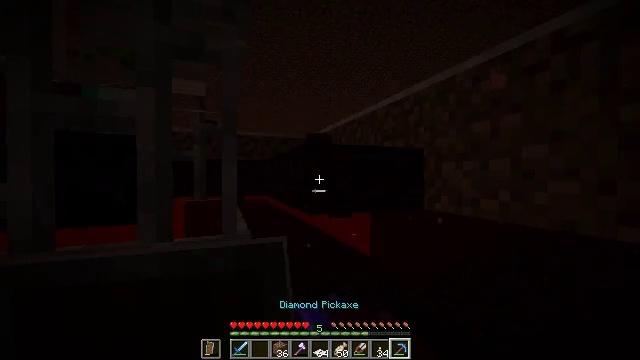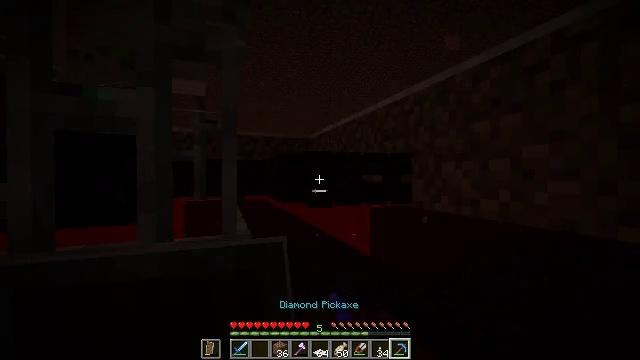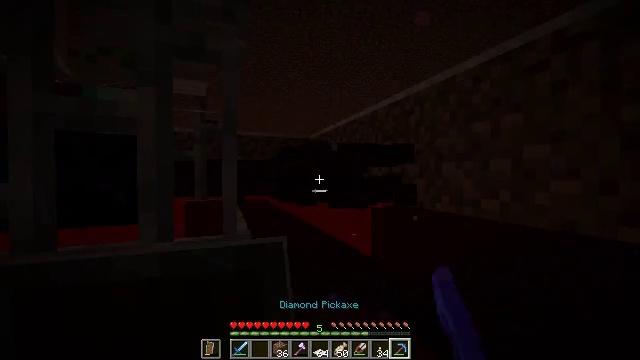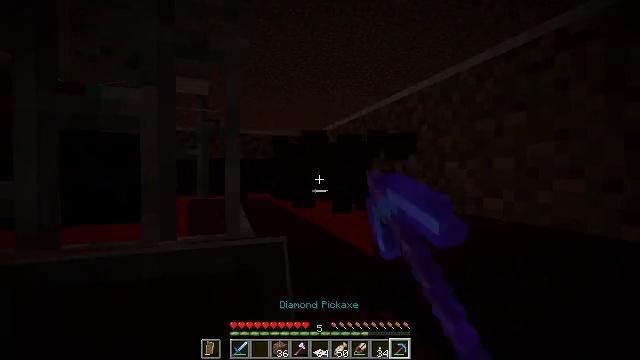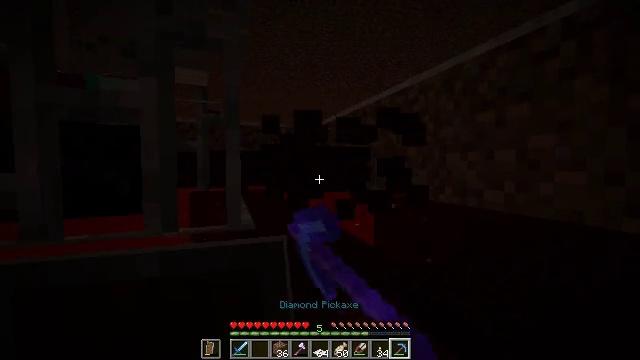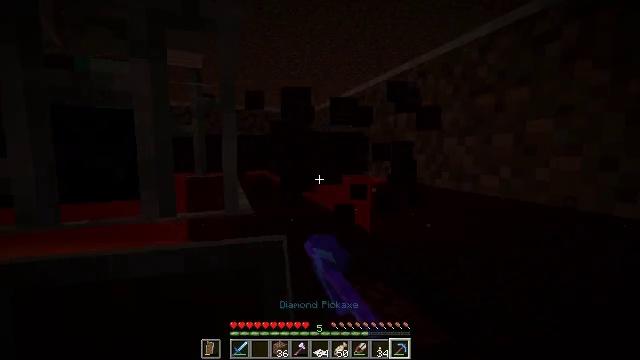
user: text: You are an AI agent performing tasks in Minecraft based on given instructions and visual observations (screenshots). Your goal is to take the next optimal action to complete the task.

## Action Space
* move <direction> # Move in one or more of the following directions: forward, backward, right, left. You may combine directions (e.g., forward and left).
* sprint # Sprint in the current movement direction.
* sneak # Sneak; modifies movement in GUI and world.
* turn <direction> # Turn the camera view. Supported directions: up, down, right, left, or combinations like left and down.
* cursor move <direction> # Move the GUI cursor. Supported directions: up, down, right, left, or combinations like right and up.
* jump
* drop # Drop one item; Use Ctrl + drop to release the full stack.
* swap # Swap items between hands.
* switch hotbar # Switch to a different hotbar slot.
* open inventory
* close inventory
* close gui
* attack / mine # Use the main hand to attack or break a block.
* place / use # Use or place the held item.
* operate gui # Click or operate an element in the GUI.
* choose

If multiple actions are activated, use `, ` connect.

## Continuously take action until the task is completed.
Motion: motion action
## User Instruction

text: Mine nether brick slab.
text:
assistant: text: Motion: sneak, attack / mine
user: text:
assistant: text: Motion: sneak, attack / mine
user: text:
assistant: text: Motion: sneak, attack / mine
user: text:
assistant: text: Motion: sneak, turn down
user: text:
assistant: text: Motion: sneak, turn down
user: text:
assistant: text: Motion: sneak